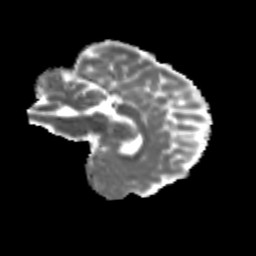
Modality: MD
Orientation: sagittal
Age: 20
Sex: female
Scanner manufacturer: siemens
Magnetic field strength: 3 T
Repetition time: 3.5 s
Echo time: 0.113 s